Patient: sex F, age 52
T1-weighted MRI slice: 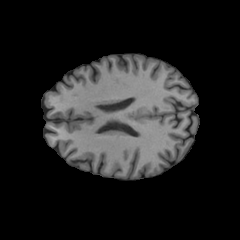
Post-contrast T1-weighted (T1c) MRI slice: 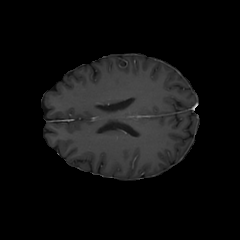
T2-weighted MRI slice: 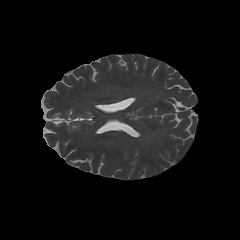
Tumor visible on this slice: no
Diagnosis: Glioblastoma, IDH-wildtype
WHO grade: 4